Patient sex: F
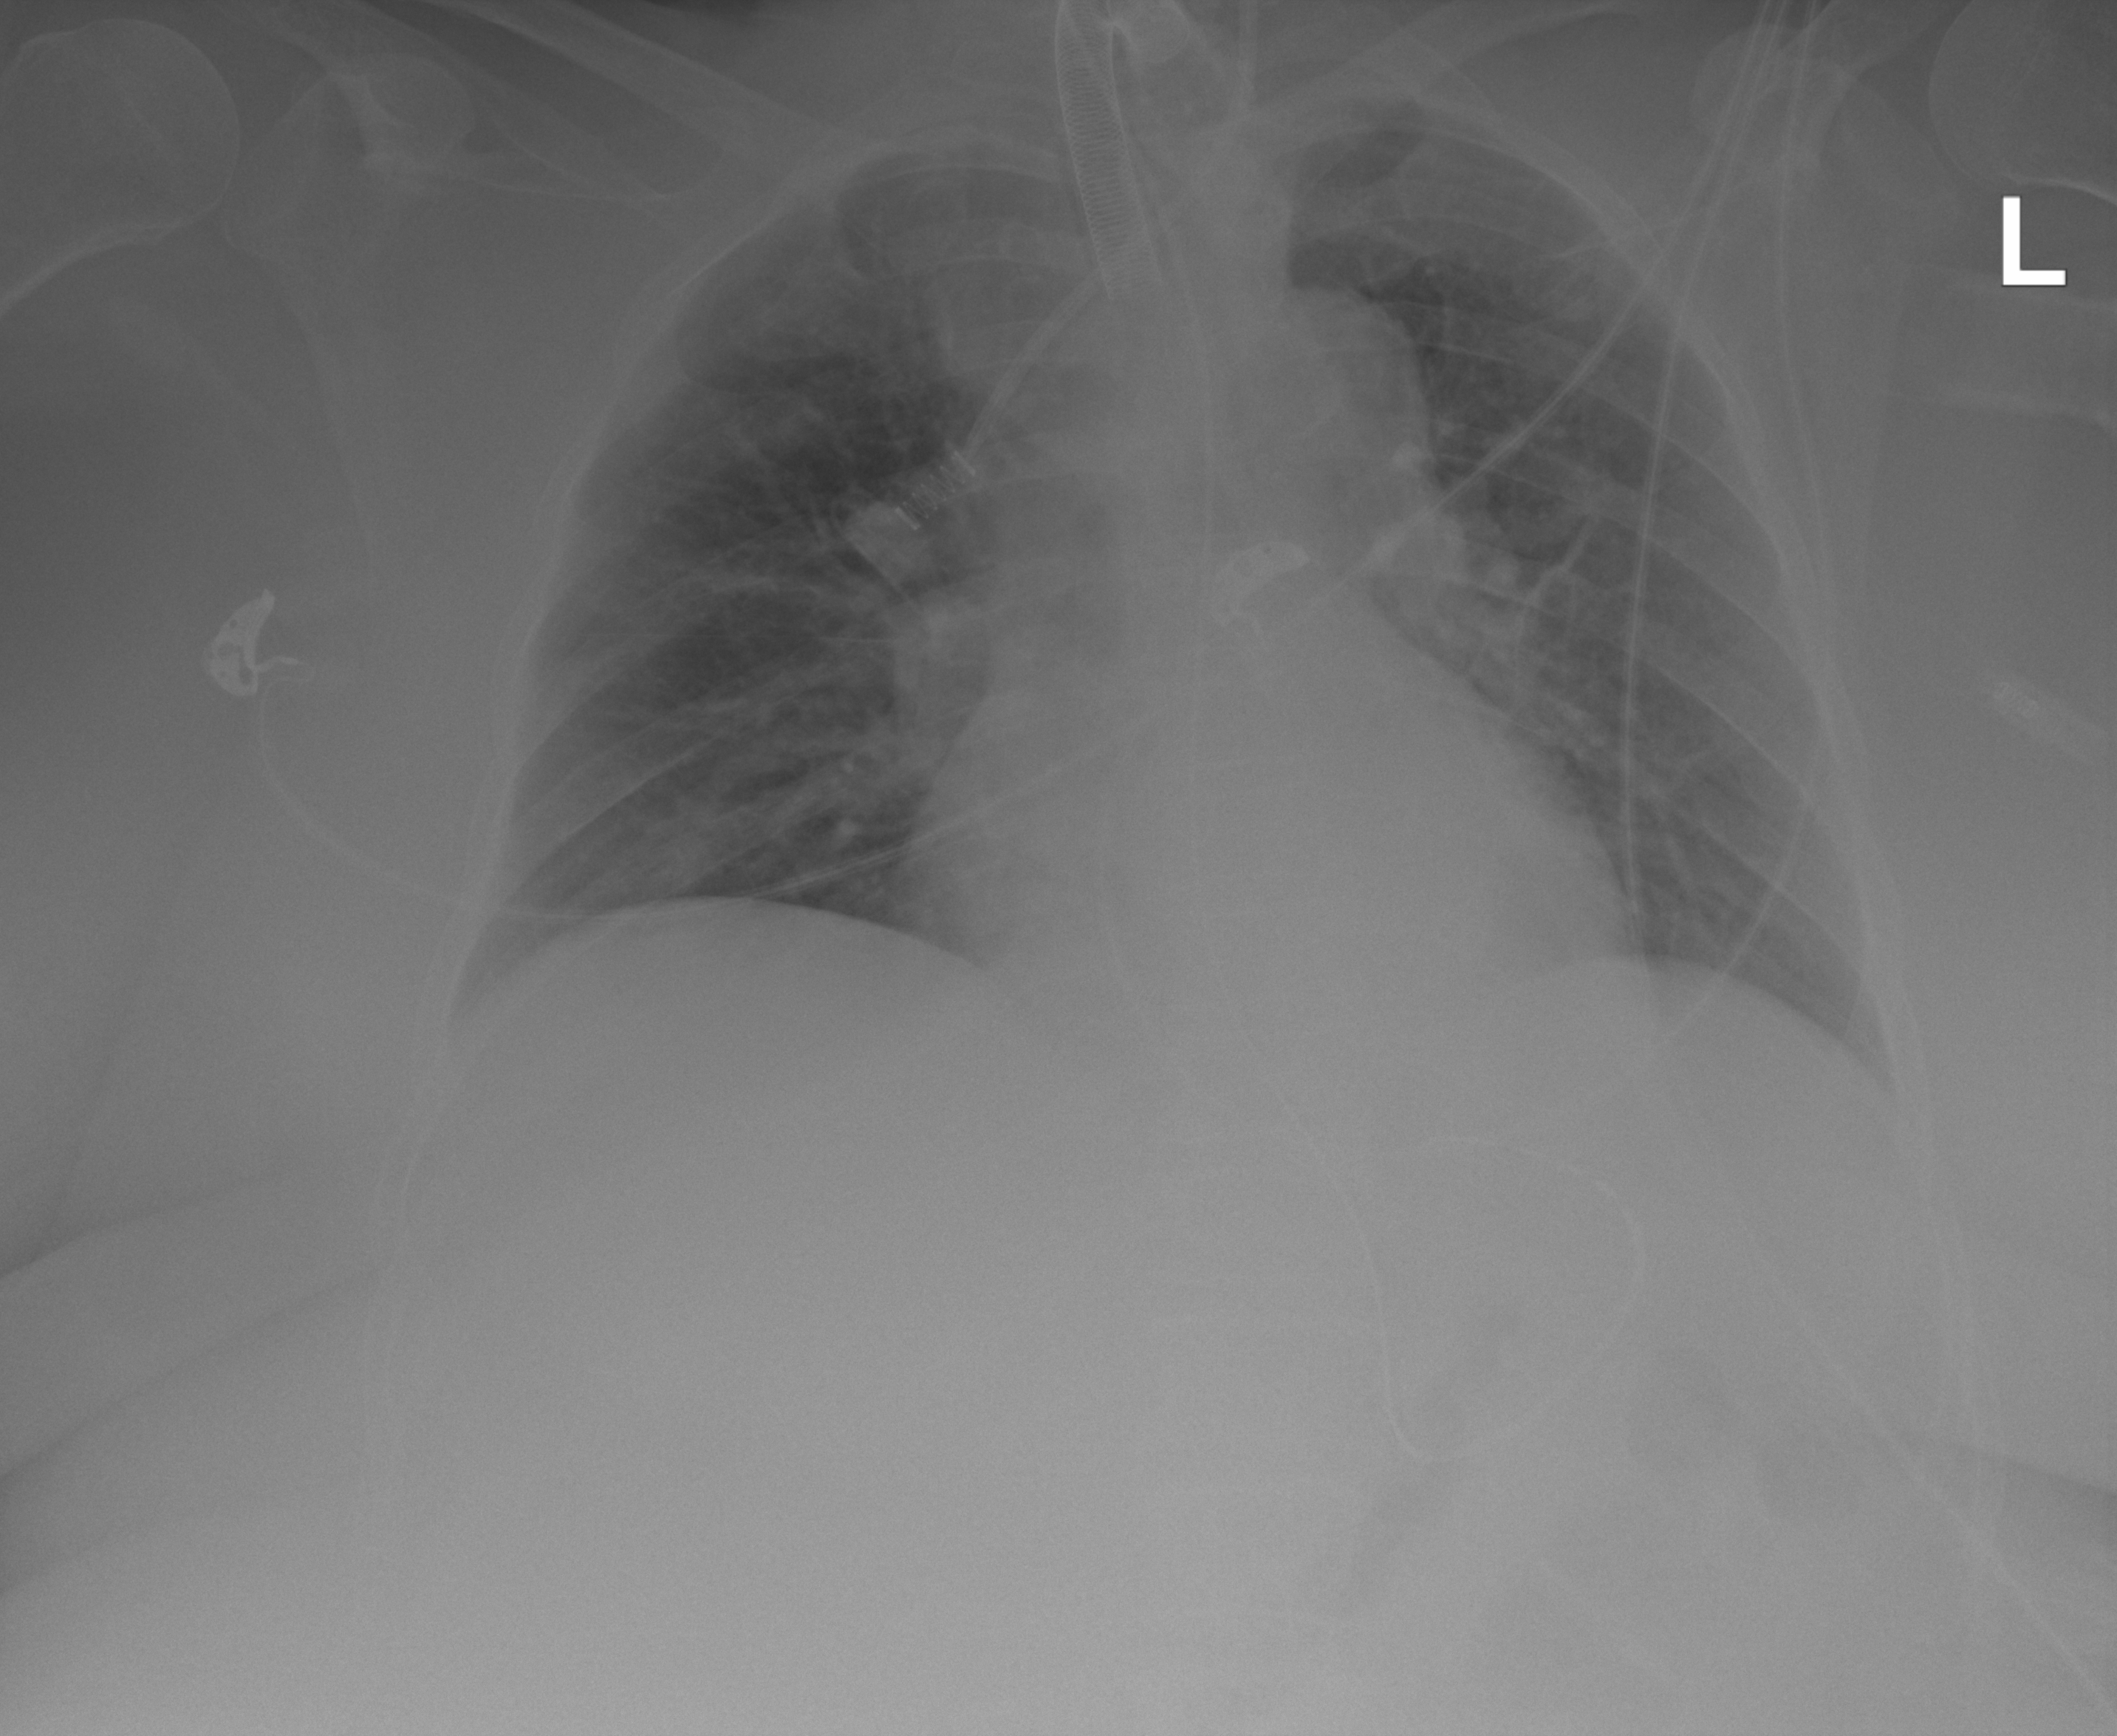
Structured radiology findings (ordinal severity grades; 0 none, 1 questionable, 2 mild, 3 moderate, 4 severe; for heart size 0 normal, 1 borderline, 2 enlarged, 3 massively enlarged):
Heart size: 0
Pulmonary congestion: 2
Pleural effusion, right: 0
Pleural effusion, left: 0
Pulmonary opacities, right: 0
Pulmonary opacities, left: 0
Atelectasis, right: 0
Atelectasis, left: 0